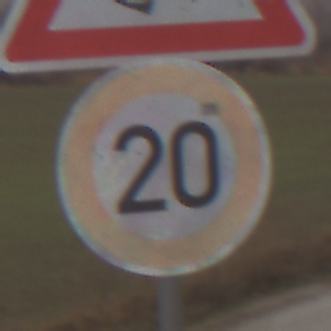
Verkehrszeichen: Geschwindigkeit20
Zusatzzeichen oben: AmphibienwanderungLinks
Umgebung: Outdoor, RoadRail
Tageszeit: Midday
Wetter: Overcast
Licht: Natural
Jahreszeit: NotSpecified
Kontrast: LowContrast